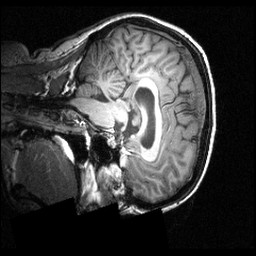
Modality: T1w
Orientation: sagittal
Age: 24
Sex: female
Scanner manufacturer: siemens
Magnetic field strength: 3.951 T
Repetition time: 1.5 s
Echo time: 0.00335 s